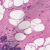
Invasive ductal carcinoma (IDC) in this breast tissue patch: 0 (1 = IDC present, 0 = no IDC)